Interaction volume radius: 5 \u00c5
Interaction volume height: 15 \u00c5
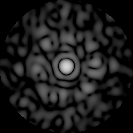
Disorder parameter: 0.7898